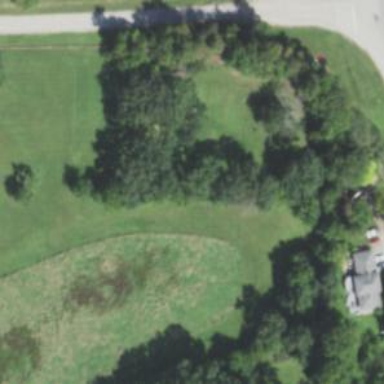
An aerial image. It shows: Disc golf tee area.